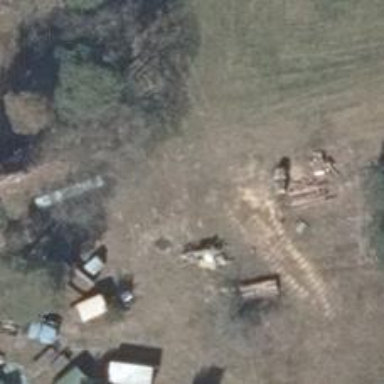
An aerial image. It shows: Hunting stand.